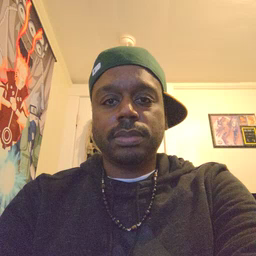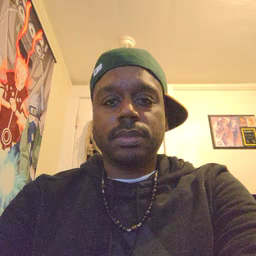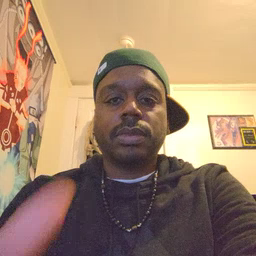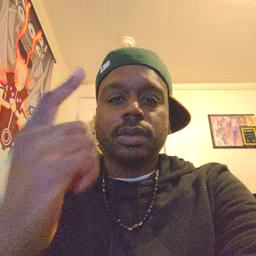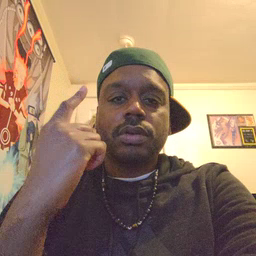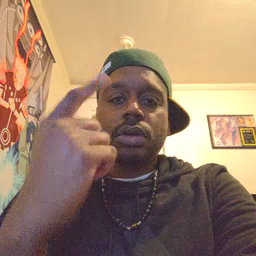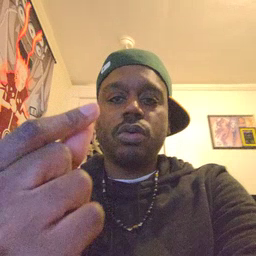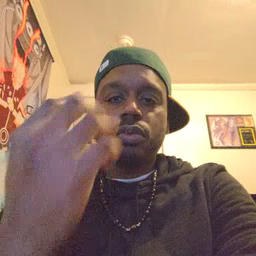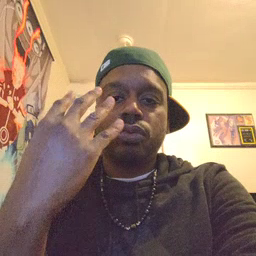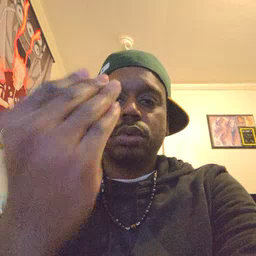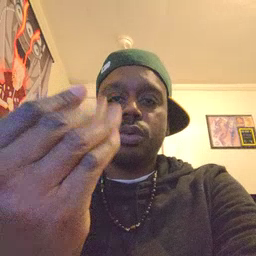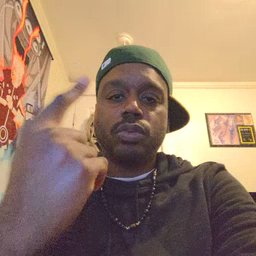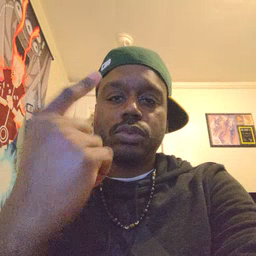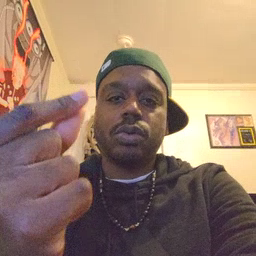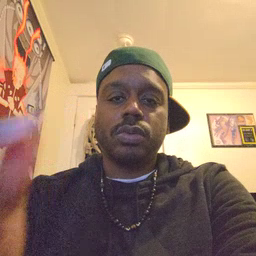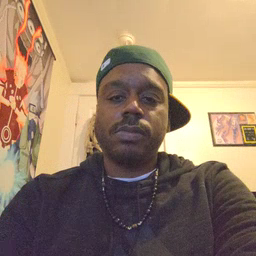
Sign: go